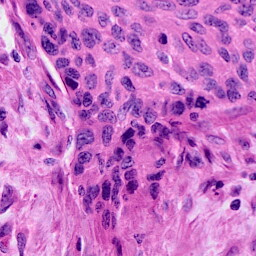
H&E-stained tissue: Cervix